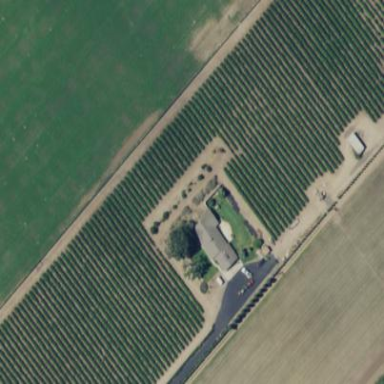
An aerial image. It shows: Vineyard growing grapes.